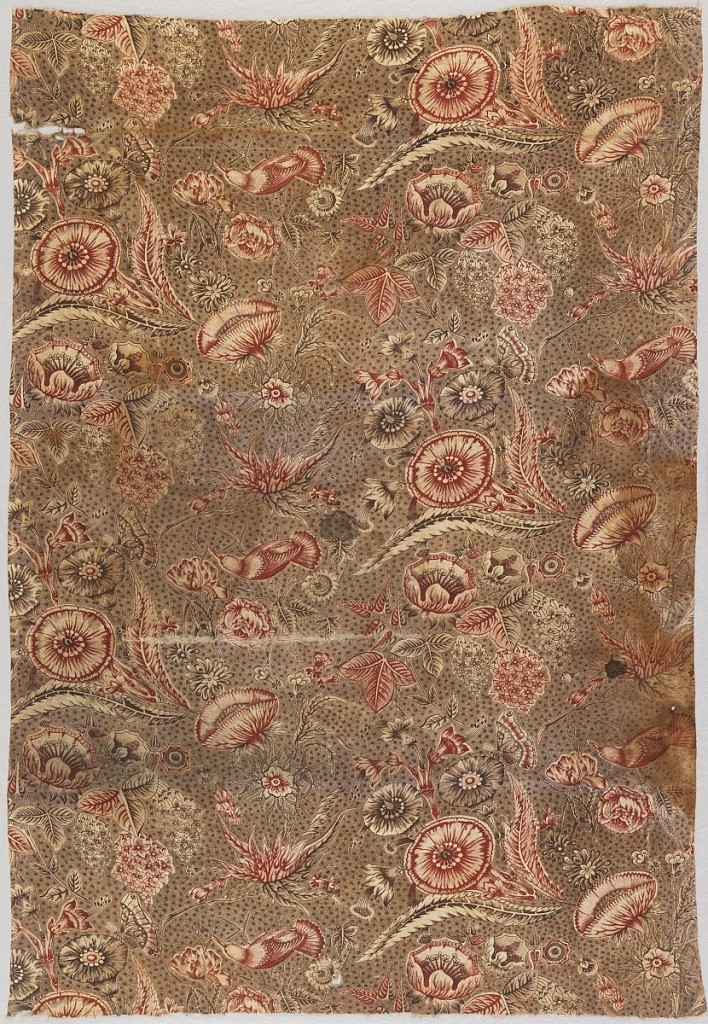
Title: Textile
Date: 1825–1830
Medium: cotton Technique: printed by engraved roller on plain weave
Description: Textile with half drop repeat of scattered flowers and thorny branches with a bird and a butterfly in red and brown on a dotted and speckled background.